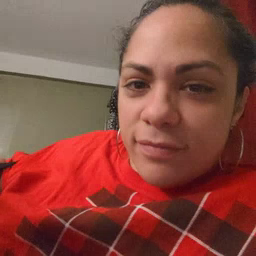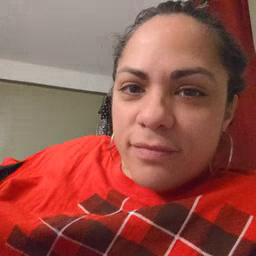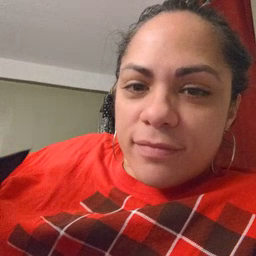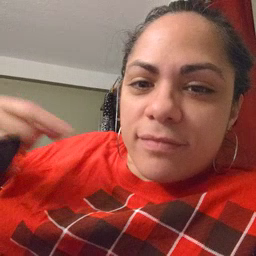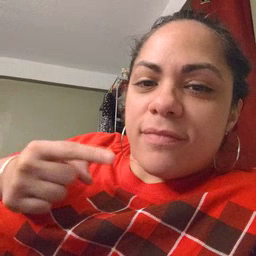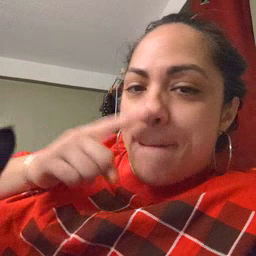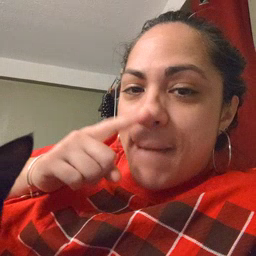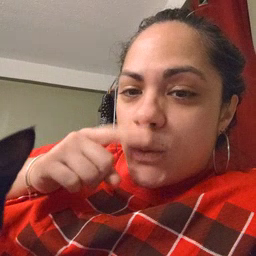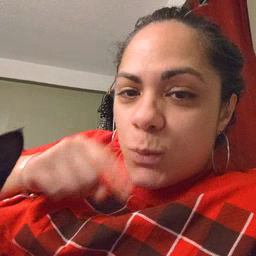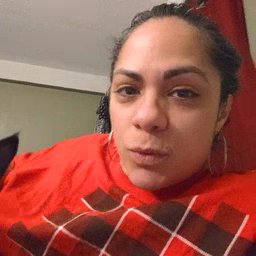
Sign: mouse